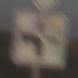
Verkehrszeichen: VerlaufVorfahrtsstrasse1
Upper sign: Vorfahrtsstrasse
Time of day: SunriseSunset
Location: Outdoor (Nature)
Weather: PartlyCloudy
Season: NotSpecified
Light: Natural